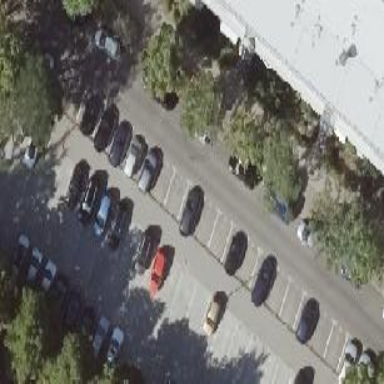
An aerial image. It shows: Parking area with concrete surface.